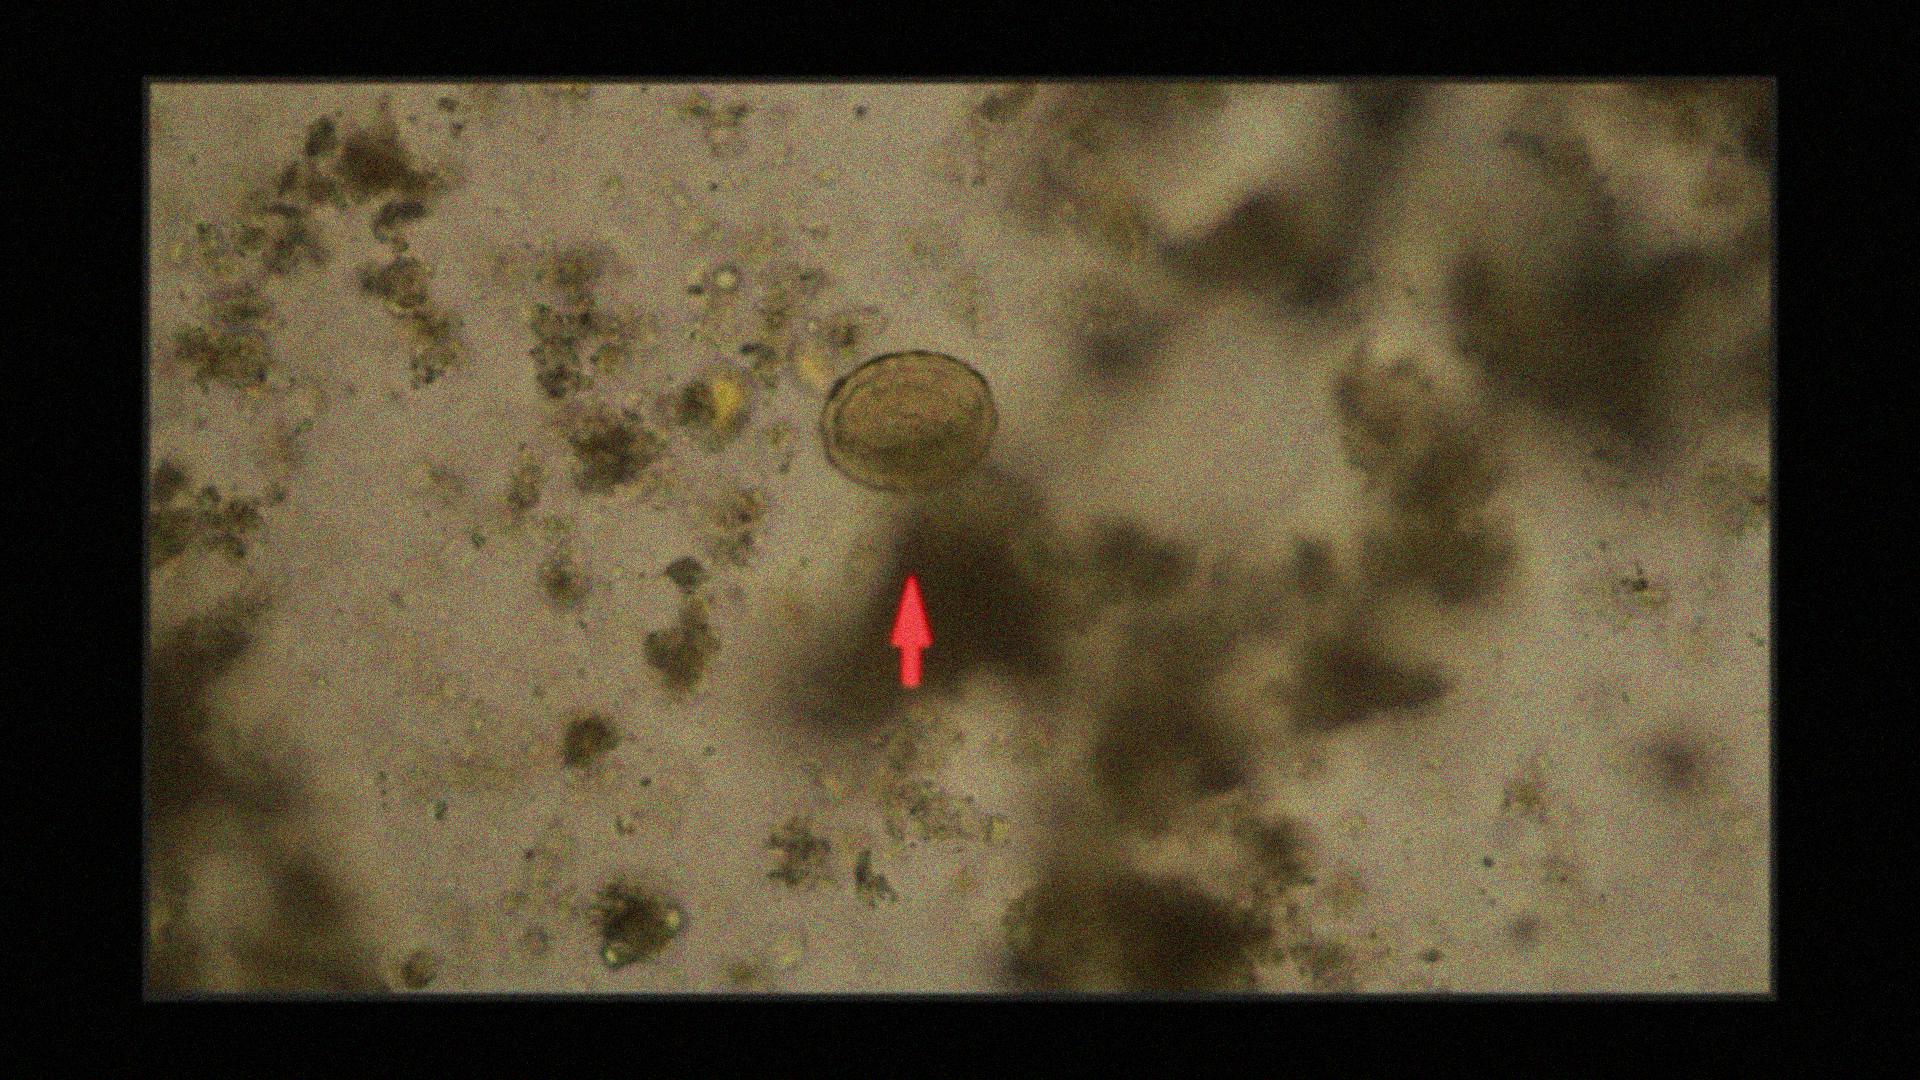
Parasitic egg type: Ascaris lumbricoides